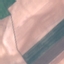
Land use / land cover class: AnnualCrop